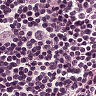
Metastatic tissue present: yes